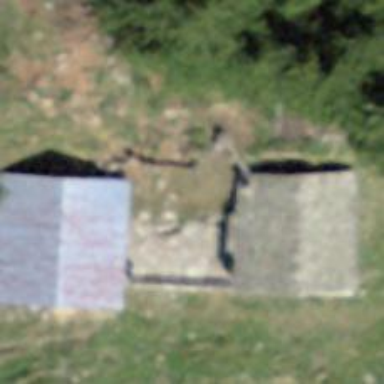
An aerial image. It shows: Isolated dwelling in remote location.